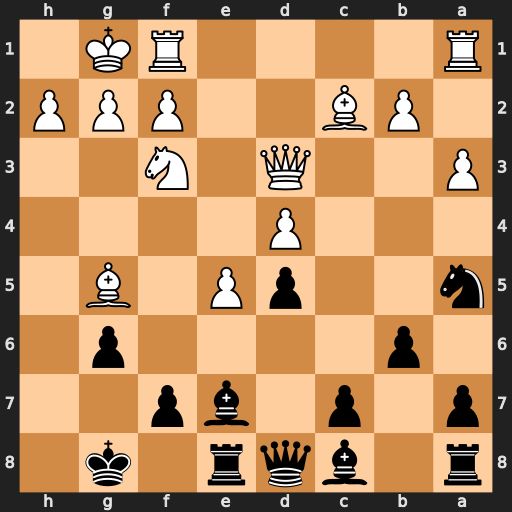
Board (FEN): r1bqr1k1/p1p1bp2/1p4p1/n2pP1B1/3P4/P2Q1N2/1PB2PPP/R4RK1
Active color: b
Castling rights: -
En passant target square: -
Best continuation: Bxg5 Nxg5 Qxg5